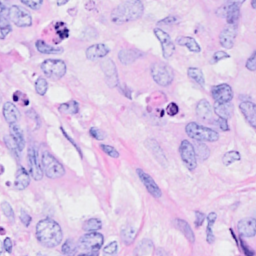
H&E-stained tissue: Breast